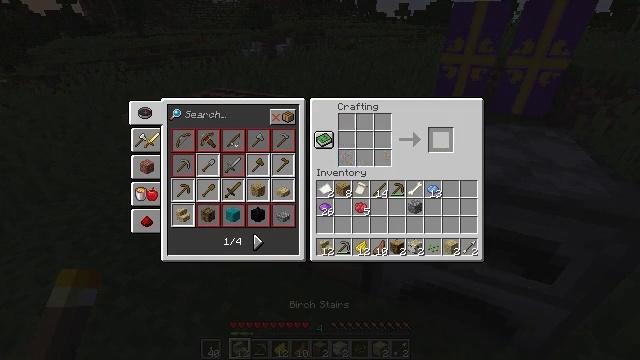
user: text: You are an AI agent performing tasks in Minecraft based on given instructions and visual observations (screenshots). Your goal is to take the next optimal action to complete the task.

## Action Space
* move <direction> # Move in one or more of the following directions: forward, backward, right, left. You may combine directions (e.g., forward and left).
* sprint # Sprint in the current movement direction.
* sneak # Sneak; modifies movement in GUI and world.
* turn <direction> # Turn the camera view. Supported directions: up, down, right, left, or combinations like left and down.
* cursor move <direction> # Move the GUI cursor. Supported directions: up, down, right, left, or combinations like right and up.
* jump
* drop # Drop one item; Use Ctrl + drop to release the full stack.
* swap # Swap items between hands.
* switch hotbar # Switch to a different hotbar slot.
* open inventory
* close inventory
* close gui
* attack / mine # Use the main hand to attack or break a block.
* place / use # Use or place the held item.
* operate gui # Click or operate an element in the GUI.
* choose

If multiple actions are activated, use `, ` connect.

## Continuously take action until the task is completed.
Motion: motion action
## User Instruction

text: Use the crafting table to make birch stairs.
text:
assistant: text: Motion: sneak